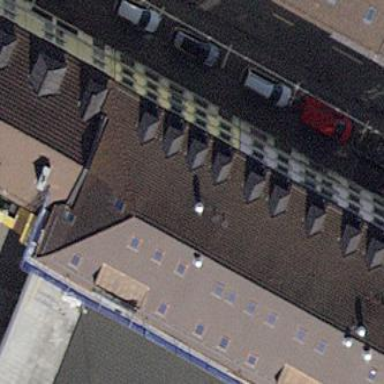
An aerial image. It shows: Building with gabled roof oriented across its structure.